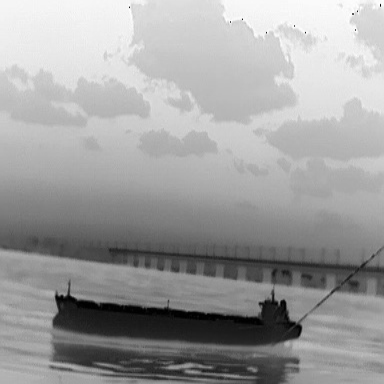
There is a liner in the infrared image.